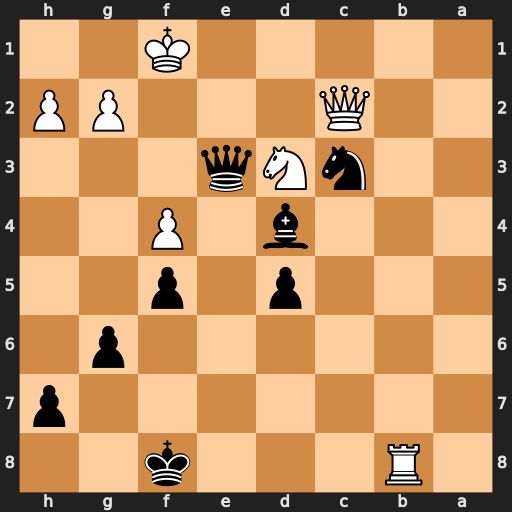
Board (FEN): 1R3k2/7p/6p1/3p1p2/3b1P2/2nNq3/2Q3PP/5K2
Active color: b
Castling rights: -
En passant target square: -
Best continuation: Kg7 Nf2 Ne4 Rb7+ Kh6